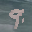
Label: 9